Question:
'''
test_count = 0
while test_count <= 100:
print test_count
test_count +=1
'''
Currently this counter is printing on next line but I am looking for way to overwrite it on "0".
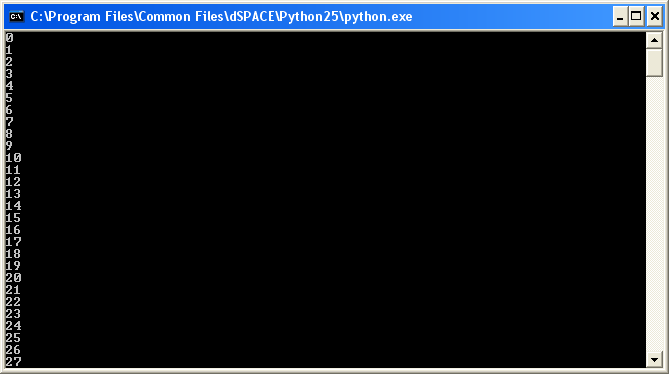
Answer: Use the '
' carriage-return character with 'sys.stdout.flush'.
'''
import sys
import time # for invoking time.sleep(n_seconds) inside loop
counter = 0
while counter <= 100:
time.sleep(1)
counter += 1
sys.stdout.write("
Testing (%ss elapsed)" % counter)
sys.stdout.flush()
'''